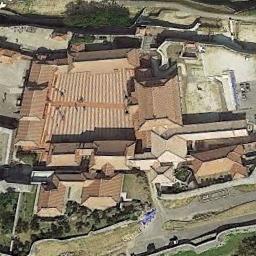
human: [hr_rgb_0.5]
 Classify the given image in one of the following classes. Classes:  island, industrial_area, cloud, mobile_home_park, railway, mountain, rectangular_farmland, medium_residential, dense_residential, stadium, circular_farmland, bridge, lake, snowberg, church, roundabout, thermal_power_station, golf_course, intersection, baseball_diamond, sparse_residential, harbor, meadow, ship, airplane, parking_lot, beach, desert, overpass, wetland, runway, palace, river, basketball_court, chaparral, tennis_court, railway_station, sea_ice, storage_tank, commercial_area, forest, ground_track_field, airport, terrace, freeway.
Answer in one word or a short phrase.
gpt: palace